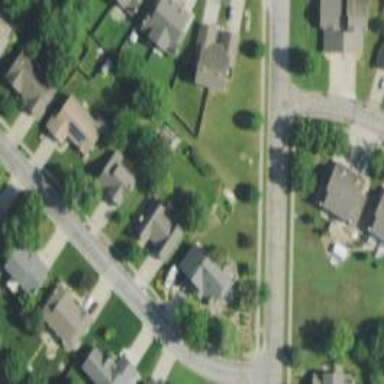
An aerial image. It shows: Single-family residential area.